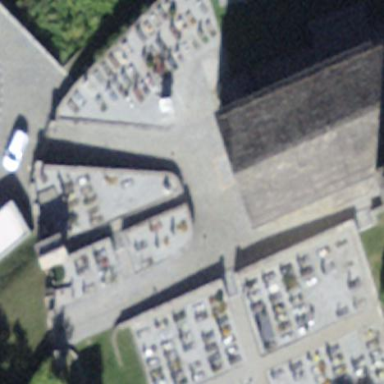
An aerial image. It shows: Cemetery.